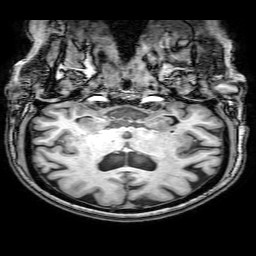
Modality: T1w
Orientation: sagittal
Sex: female
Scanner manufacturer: philips
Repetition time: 0.008158 s
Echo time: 0.00373 s